Field crop: maize
Growth stage: 2
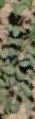
Species: convolvulus